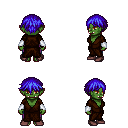
a pixel art fantasy rpg character, female body template, orc, green skin, brown robe, magenta pants, blue short bangs hairstyle, white cloth bracers, maroon shoes, four views (front, back, left, right), 2x2 character sprite sheet, small pixel art, hard edges, no anti-aliasing